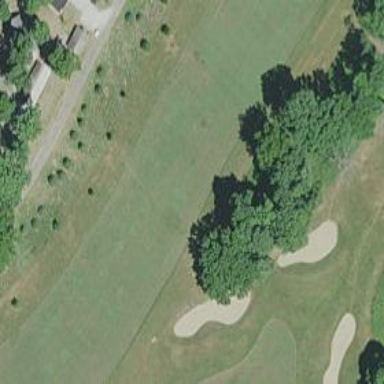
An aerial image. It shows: View of golf hole.